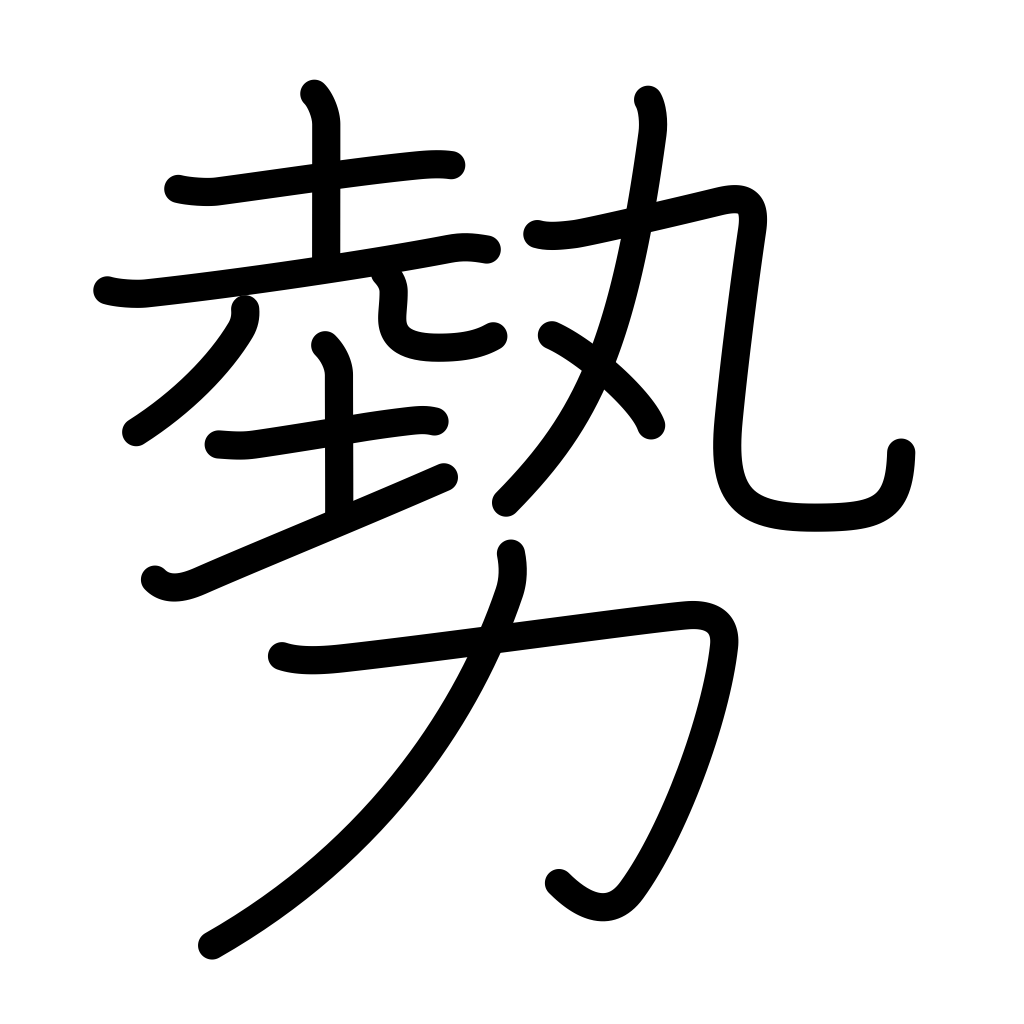
Meaning: forces, energy, military strength